Interaction volume radius: 5 \u00c5
Interaction volume height: 20 \u00c5
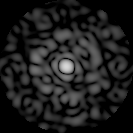
Disorder parameter: 0.8502